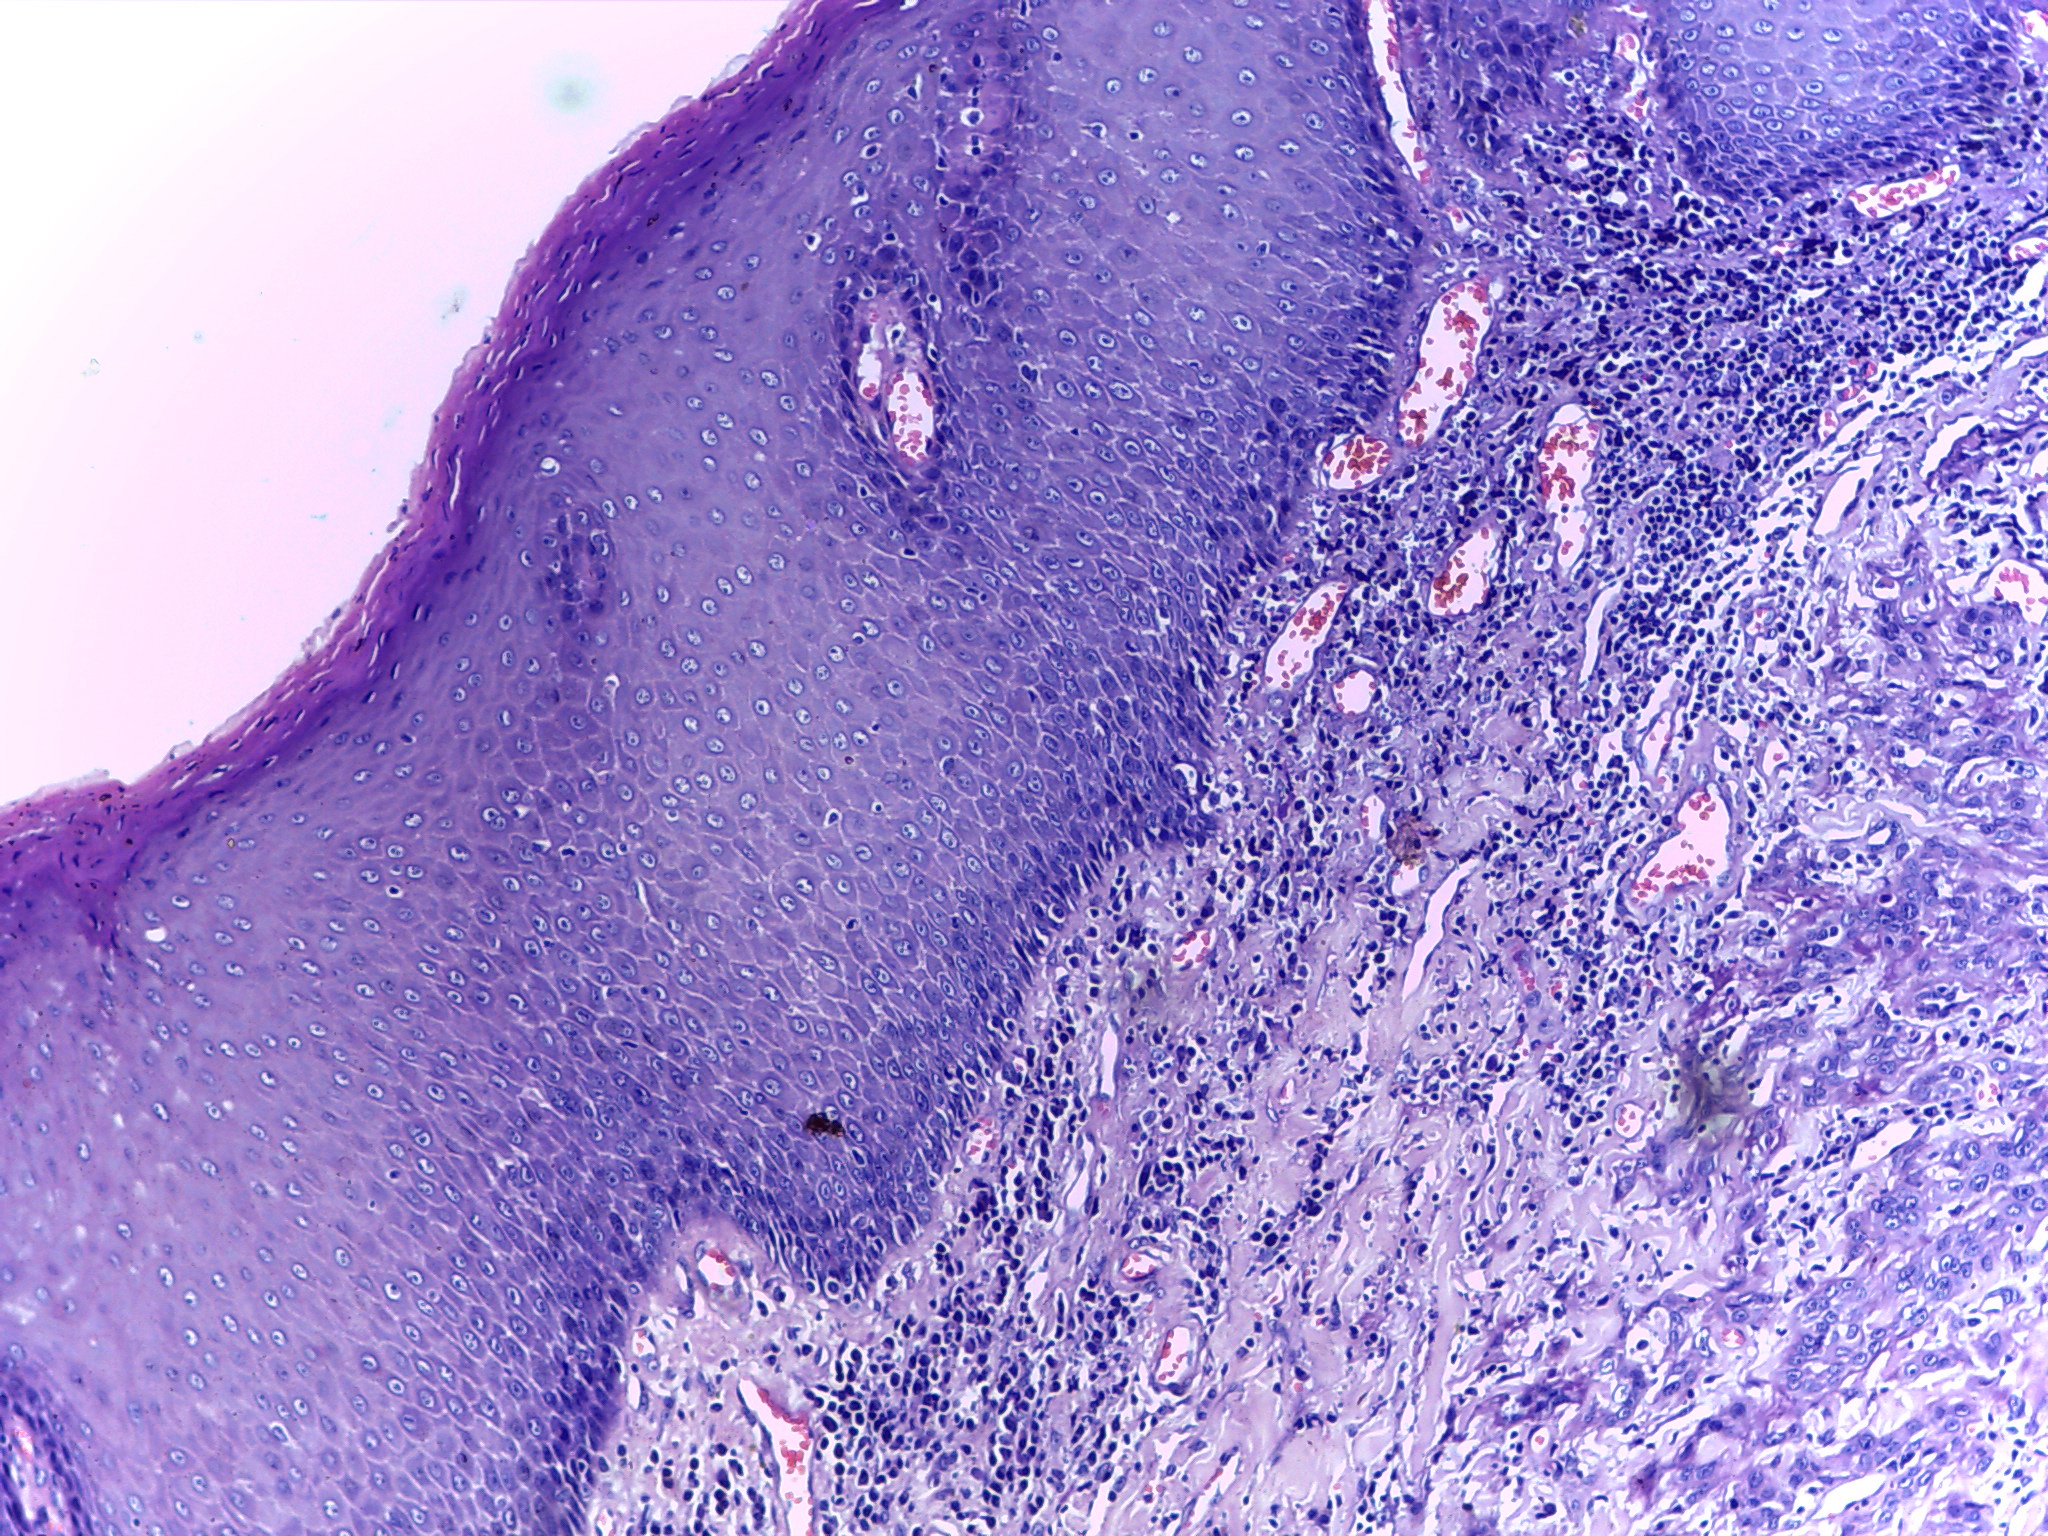
Diagnosis: OSCC